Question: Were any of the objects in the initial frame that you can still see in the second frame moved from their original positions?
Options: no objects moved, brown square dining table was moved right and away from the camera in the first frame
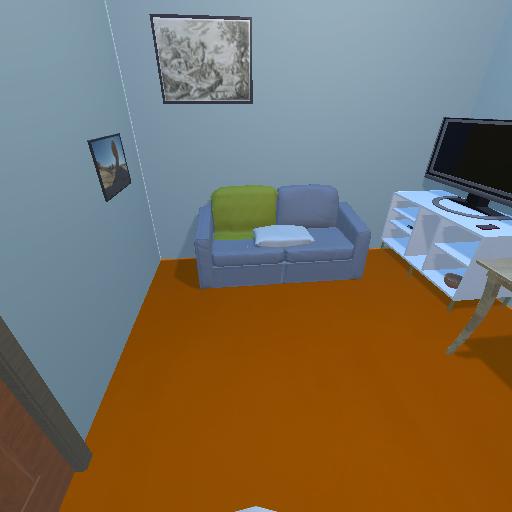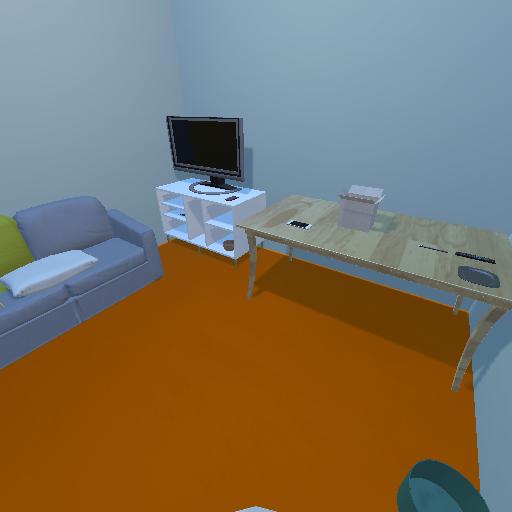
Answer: no objects moved